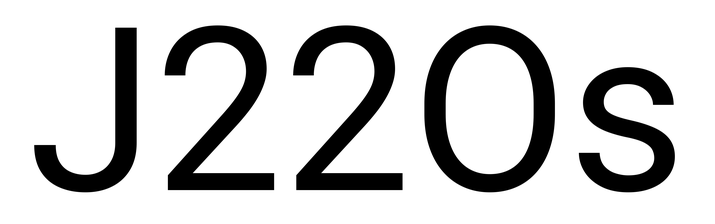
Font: Roboto_Regular